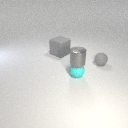
small gray rubber sphere to the right of small cyan rubber sphere